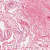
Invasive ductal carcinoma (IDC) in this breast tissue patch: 0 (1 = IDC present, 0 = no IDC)